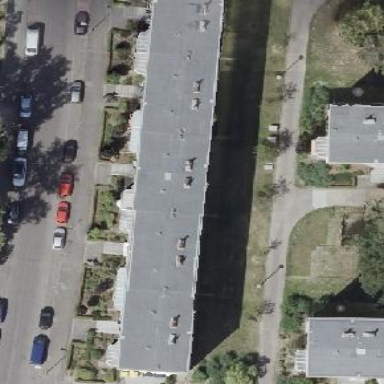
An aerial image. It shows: Apartment building with flat roof.